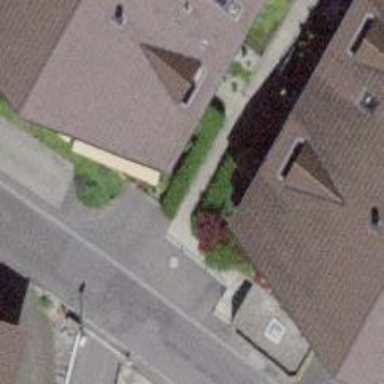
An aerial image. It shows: Group of garages.